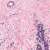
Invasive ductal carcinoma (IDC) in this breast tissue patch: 0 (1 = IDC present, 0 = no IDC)